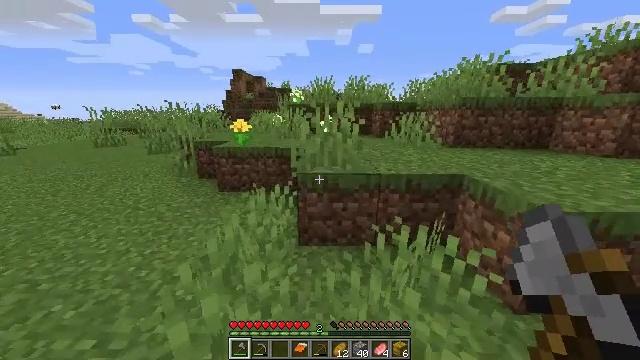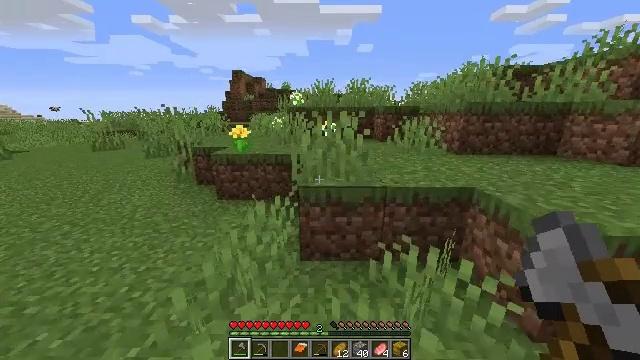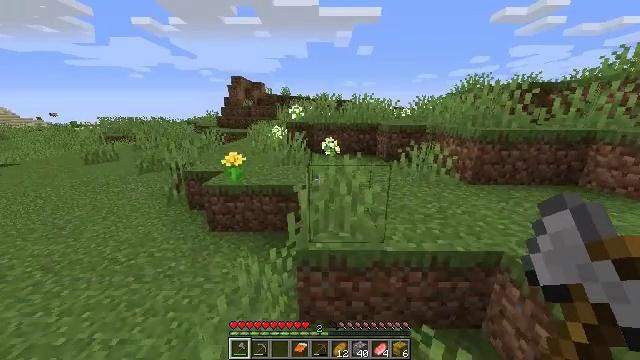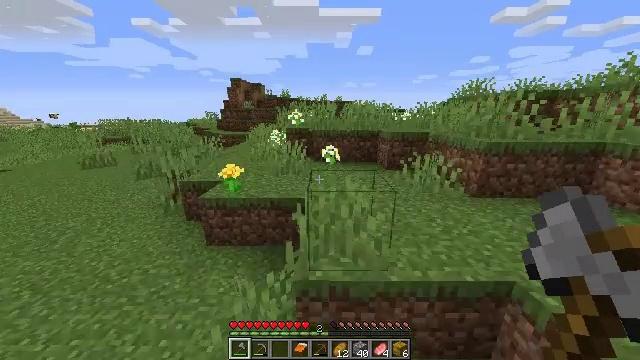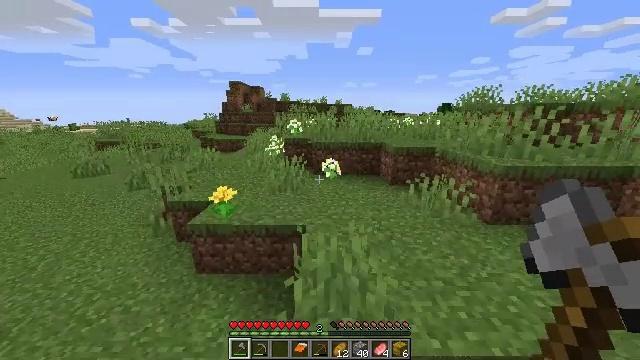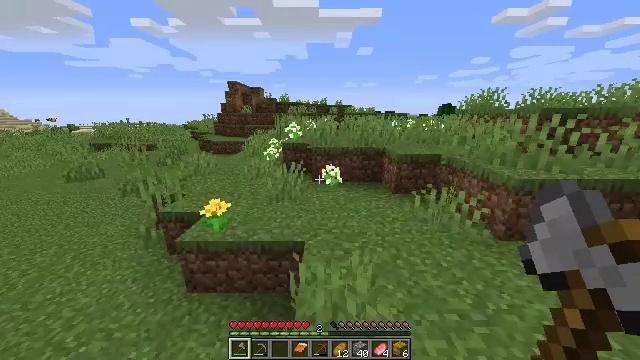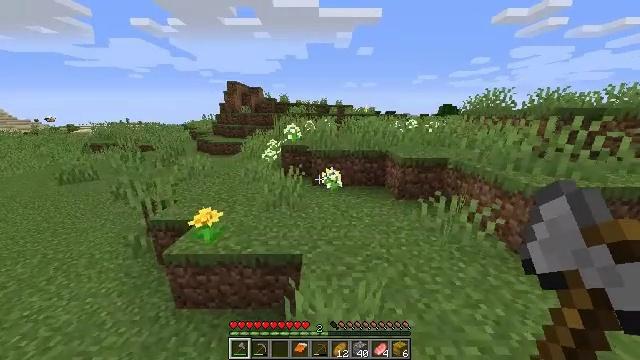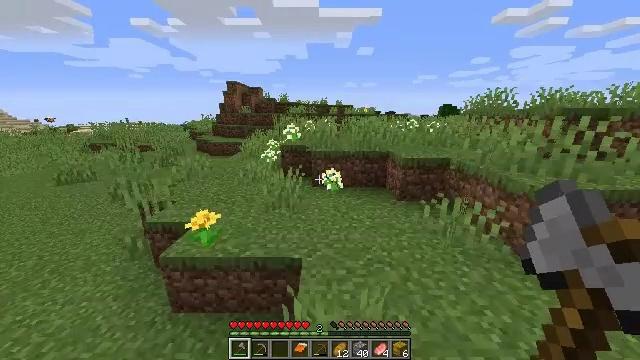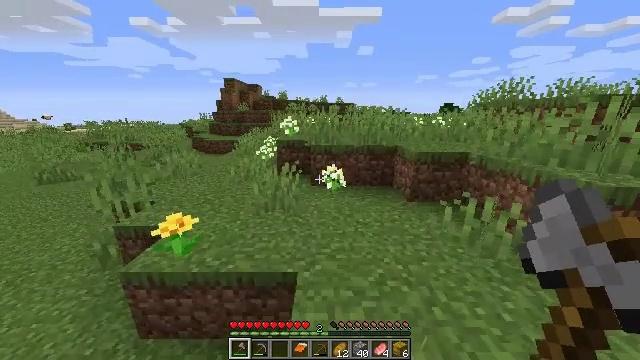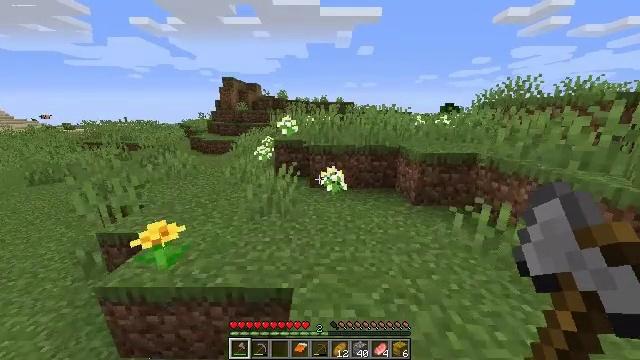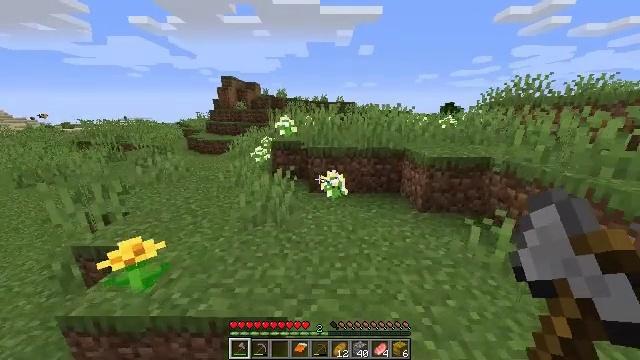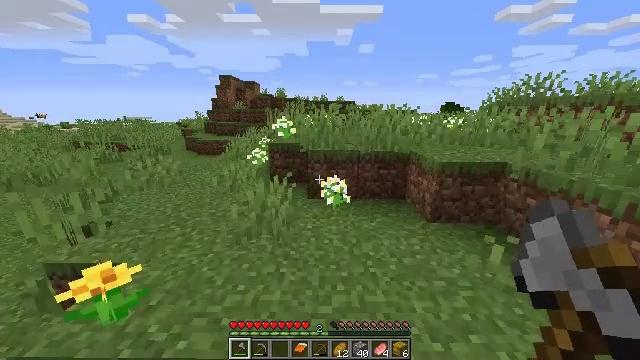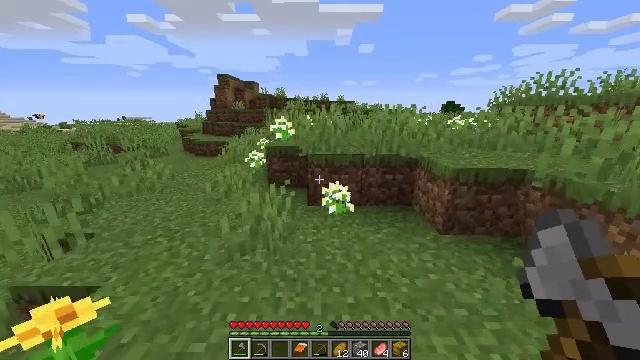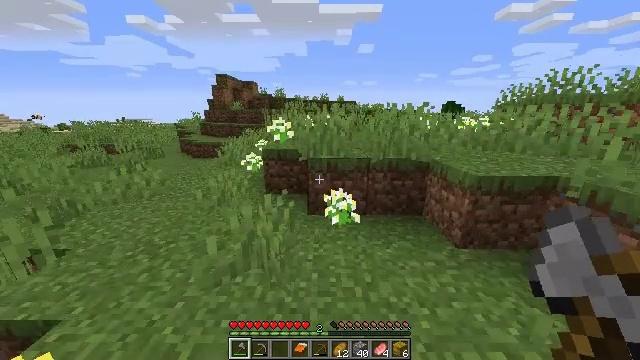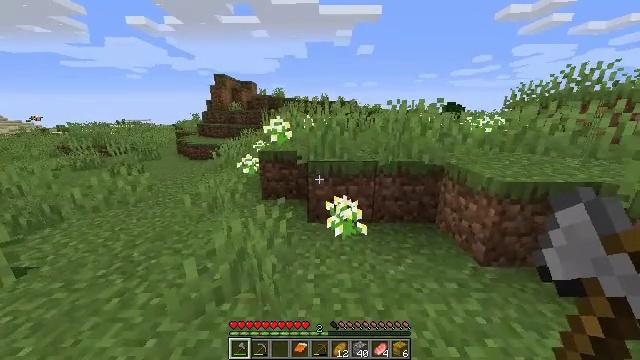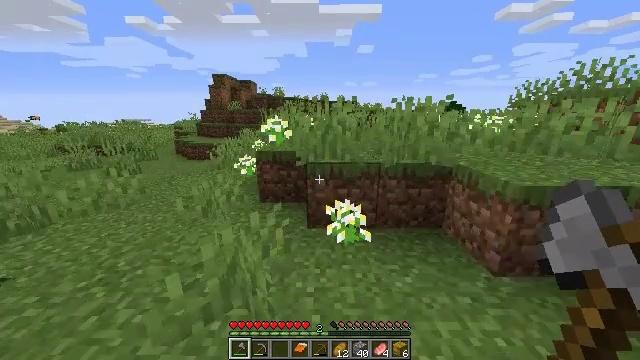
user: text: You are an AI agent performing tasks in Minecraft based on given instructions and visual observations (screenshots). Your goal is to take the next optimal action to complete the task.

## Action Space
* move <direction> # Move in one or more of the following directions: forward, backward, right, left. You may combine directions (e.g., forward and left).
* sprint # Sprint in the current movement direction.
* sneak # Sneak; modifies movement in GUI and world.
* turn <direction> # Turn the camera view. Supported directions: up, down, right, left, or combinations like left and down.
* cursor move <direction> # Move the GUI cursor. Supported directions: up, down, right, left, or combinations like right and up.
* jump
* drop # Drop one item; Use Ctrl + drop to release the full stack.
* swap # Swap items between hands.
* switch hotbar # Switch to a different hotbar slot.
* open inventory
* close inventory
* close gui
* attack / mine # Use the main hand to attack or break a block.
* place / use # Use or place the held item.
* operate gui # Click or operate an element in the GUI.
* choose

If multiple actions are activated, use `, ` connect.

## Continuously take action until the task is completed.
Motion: motion action
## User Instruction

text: Drop a grass block.
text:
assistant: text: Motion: move forward, jump
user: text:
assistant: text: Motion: move forward, jump
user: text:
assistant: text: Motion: move forward, jump
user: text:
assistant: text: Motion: move forward, jump
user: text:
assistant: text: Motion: move forward, jump
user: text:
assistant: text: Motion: move forward, jump
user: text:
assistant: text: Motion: move forward
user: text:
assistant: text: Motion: move forward
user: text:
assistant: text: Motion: move forward
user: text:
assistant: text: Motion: move forward
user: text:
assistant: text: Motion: move forward
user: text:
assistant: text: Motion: move forward
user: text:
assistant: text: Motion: move forward
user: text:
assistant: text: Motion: move forward
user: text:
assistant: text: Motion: move forward
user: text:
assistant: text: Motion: move forward
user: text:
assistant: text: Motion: move forward
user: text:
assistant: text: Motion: move forward, jump
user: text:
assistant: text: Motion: move forward, jump
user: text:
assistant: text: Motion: move forward, jump
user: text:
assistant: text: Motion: move forward, jump
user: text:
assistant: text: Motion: move forward, jump
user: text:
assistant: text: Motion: move forward
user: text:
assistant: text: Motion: move forward
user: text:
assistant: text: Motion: move forward
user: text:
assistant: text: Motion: move forward
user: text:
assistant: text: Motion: move forward
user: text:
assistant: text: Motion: move forward
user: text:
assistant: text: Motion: move forward
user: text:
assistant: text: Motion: move forward